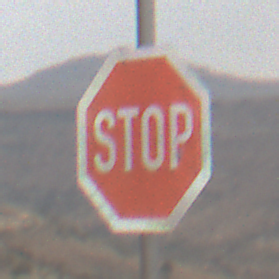
Verkehrszeichen: Stop
Umgebung: Outdoor, Nature
Tageszeit: MorningAfternoon
Wetter: Overcast
Licht: Natural
Jahreszeit: NotSpecified
Kontrast: LowContrast